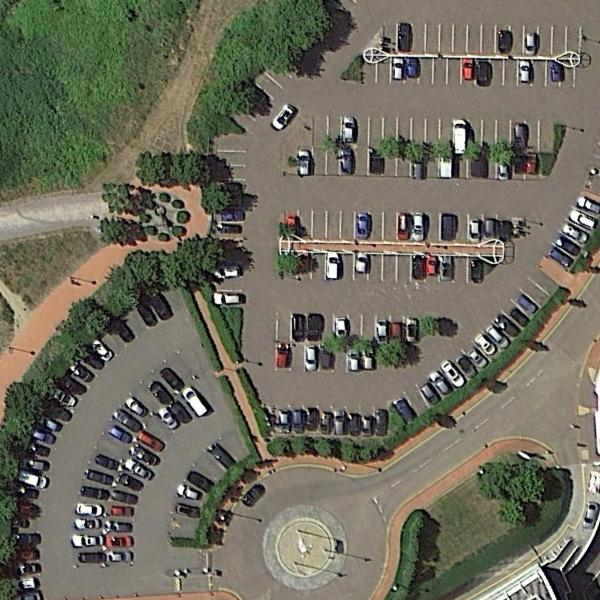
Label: Parking